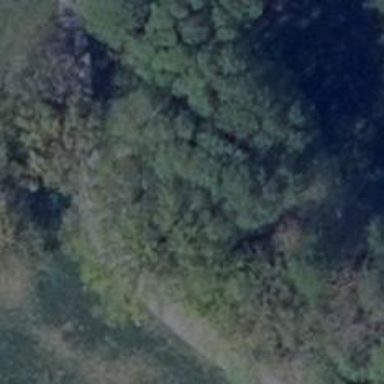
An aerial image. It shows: Row of trees in natural setting.